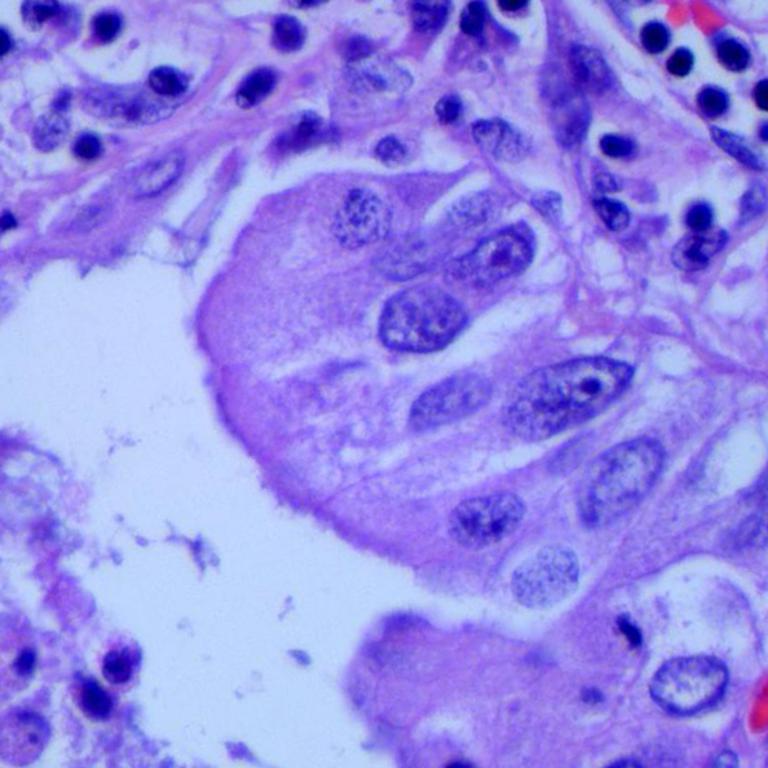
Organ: lung
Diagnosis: adenocarcinomas